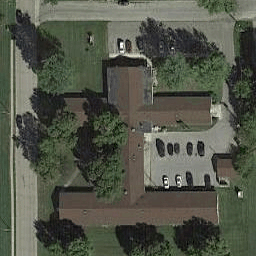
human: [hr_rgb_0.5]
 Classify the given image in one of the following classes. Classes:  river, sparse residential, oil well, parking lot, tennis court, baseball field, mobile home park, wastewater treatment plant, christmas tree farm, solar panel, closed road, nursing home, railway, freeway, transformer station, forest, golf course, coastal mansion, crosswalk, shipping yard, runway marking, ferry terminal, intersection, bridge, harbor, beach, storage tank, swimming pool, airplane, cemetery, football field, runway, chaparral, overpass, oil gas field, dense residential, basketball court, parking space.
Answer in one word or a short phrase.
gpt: nursing home